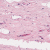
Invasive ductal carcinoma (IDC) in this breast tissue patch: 0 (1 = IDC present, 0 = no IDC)